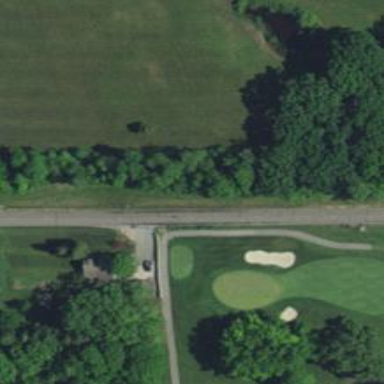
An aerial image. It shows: Path used for both walking and golf.